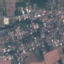
Label: Residential